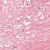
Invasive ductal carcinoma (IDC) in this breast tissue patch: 0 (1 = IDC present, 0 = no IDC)